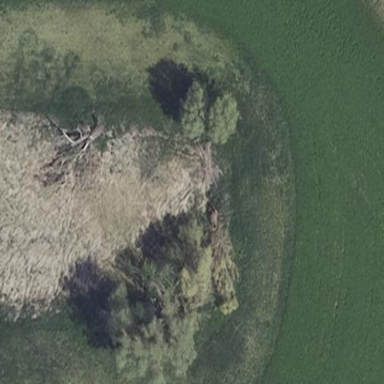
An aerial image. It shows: Swamp in wetland area.